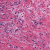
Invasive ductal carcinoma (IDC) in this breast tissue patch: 1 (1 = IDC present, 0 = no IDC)